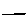
Label: line